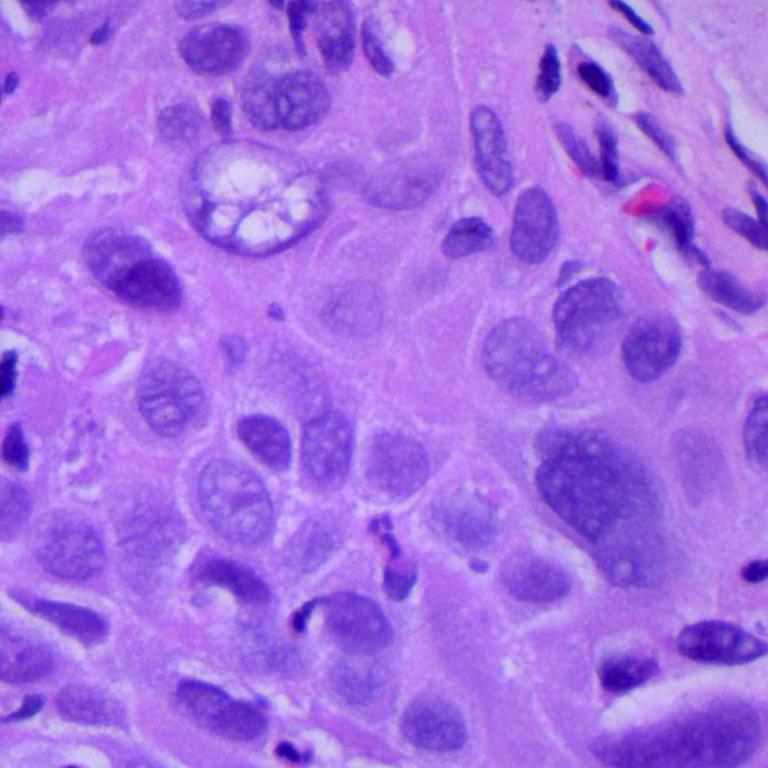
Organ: lung
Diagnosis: squamous carcinomas